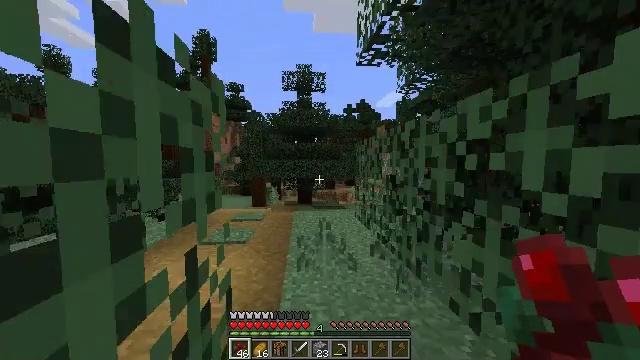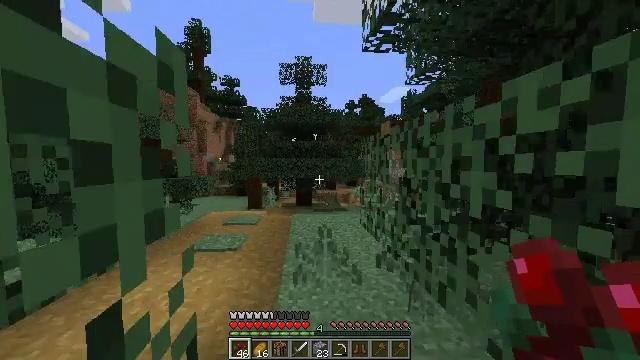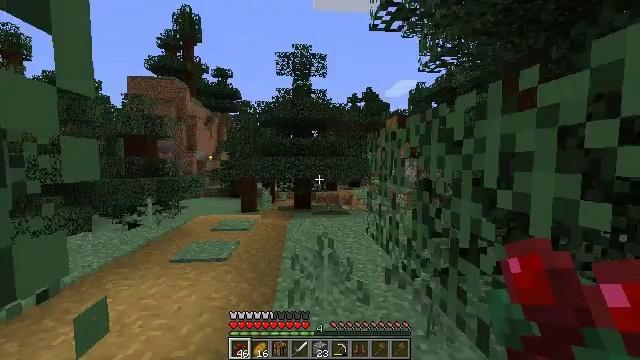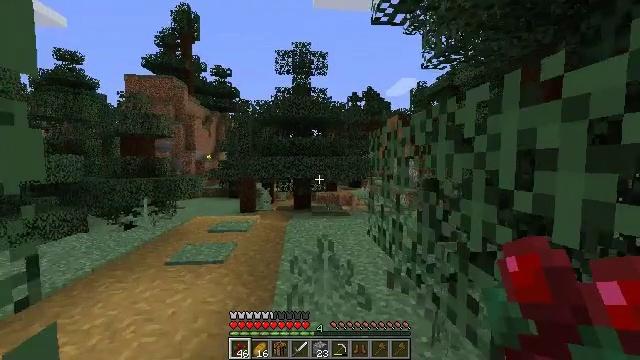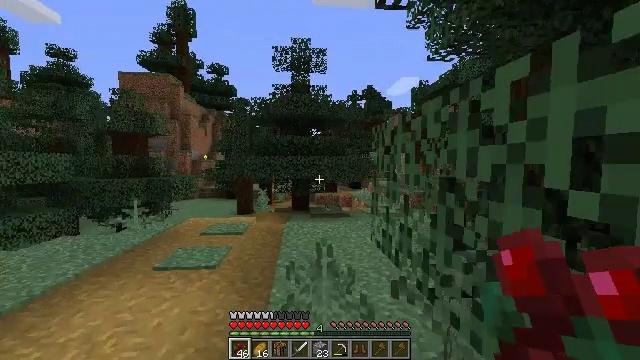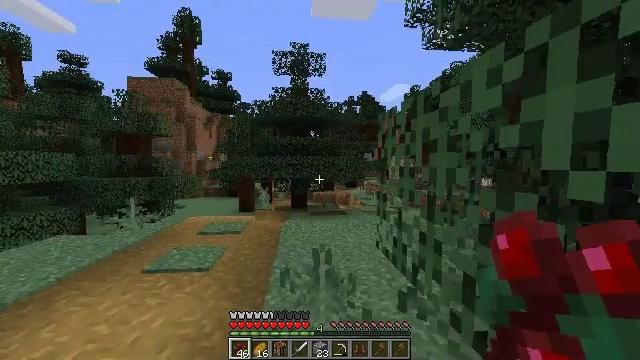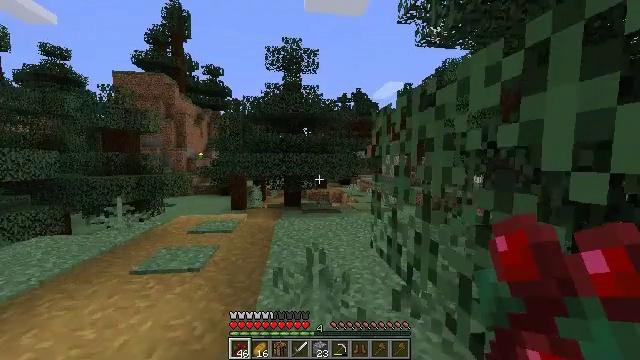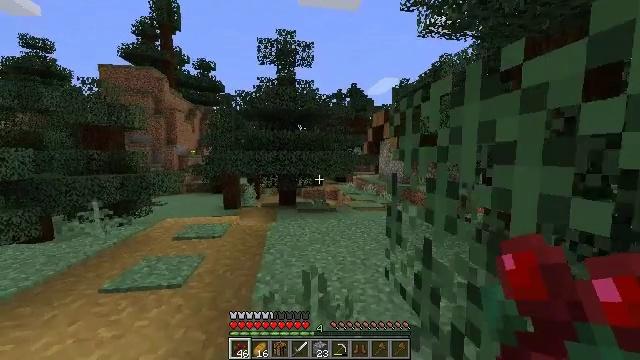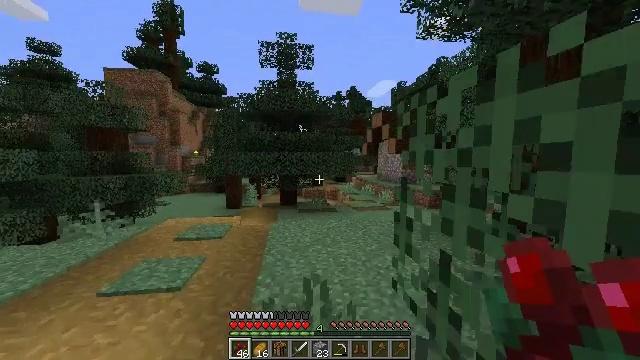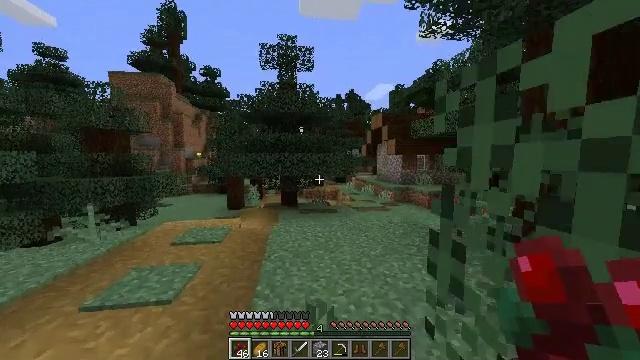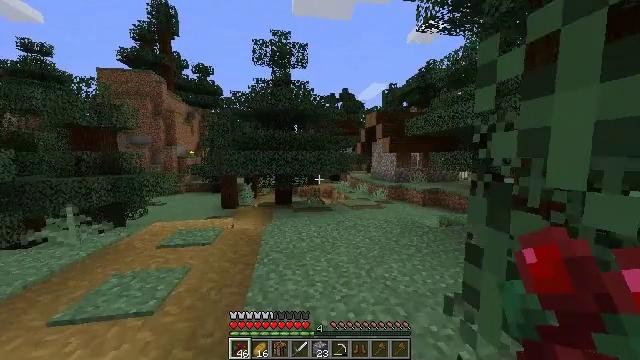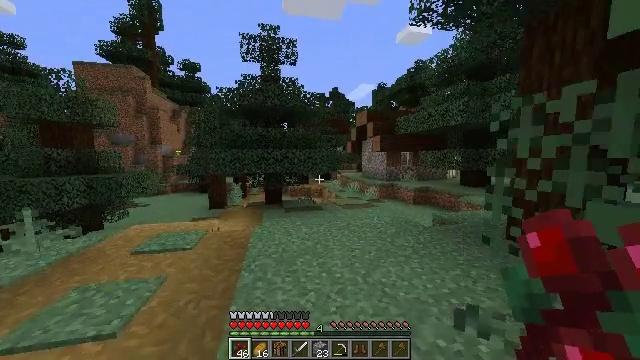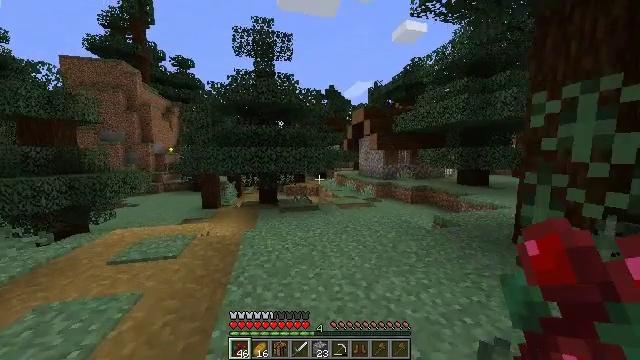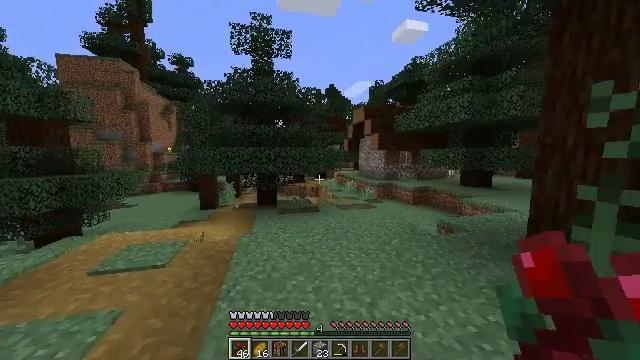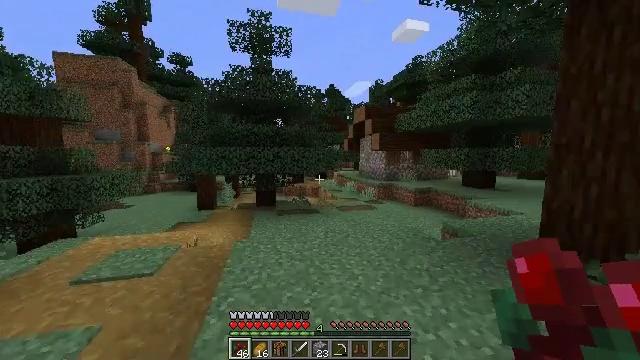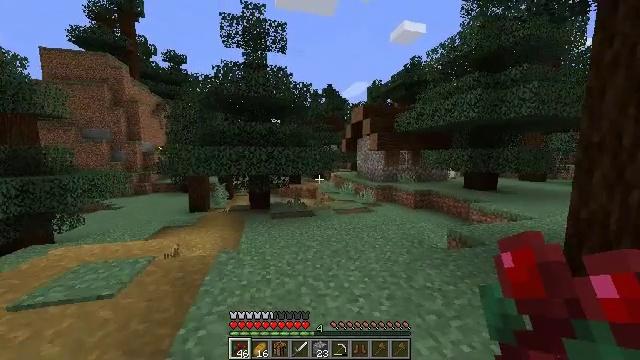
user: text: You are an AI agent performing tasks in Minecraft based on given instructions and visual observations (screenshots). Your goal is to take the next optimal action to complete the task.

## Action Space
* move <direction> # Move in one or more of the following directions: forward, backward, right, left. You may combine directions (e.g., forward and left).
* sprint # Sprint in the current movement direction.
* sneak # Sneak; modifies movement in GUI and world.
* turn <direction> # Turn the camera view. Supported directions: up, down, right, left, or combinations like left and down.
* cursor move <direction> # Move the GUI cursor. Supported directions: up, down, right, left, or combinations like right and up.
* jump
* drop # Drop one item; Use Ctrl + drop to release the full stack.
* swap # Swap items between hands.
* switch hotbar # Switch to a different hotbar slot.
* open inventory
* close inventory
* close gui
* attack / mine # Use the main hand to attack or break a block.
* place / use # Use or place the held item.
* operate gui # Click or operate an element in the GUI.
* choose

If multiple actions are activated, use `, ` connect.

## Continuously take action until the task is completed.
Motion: motion action
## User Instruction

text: Remove the blue bed from its location.
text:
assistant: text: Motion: move forward and move left, sprint
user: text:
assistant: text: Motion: move forward and move left, sprint
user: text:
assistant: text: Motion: move forward, sprint
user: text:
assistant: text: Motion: move forward, sprint
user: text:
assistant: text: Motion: move forward, sprint
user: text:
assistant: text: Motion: move forward, sprint, turn right
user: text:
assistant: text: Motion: move forward, sprint, turn right
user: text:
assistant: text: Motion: move forward, sprint
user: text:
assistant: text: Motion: move forward, sprint
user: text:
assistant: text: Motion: move forward, sprint, turn right
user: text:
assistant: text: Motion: move forward, sprint, turn right
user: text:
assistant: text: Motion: move forward, sprint, turn right
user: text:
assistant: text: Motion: move forward, sprint
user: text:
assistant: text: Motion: move forward, sprint
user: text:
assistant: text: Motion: move forward, sprint
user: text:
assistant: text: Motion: move forward, sprint, turn right
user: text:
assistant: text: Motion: move forward, sprint, turn right
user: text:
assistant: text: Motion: move forward, sprint
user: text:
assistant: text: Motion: move forward, sprint, turn right
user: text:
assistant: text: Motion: move forward, sprint, turn right
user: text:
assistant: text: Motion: move forward, sprint, turn right
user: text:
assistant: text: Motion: move forward, sprint, turn right
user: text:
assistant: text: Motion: move forward, sprint
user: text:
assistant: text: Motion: move forward, sprint
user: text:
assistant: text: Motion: move forward, sprint
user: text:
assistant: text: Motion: move forward, sprint
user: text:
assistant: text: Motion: move forward, sprint
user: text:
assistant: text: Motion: move forward, sprint
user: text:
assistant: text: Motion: move forward, sprint, turn right
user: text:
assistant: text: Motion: move forward, sprint